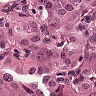
Metastatic tissue present: yes